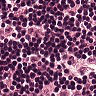
Metastatic tissue present: no